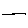
Label: line